Question: I am doing a problem I found online for practice and I am having trouble figuring out a step. My goal is to print 6 concentric circles with random colors while using an array as the diameter.
I have managed to get everything working except my circles are not concentric and seem to just draw away from each other.
Any ideas?
'''
import java.io.File;
import java.io.FileNotFoundException;
import java.util.Arrays;
import java.util.Scanner;
import java.awt.*;
import java.util.Random;
public class E3 {
public static int [] diameters = new int[6];
public static void main(String[] args) throws FileNotFoundException {
Scanner console = new Scanner(new File("Practice47.txt"));
int panelX = 400, panelY = 400;
DrawingPanel panel = new DrawingPanel(panelX, panelY);
panel.setBackground(Color.WHITE);
Graphics g = panel.getGraphics();
Random r = new Random();
int xCenter = r.nextInt(400);
int yCenter = r.nextInt(400);
for (int i = 0; i < diameters.length; i++) {
diameters[i]=console.nextInt();
g.setColor(new Color(r.nextInt(256),r.nextInt(256), r.nextInt(256)));
g.fillOval(xCenter, yCenter, diameters[i], diameters[i]);
}
for (int i=0;i<diameters.length;i++)
System.out.println("diameters["+i+"] = "+ diameters[i]);
}
}
'''

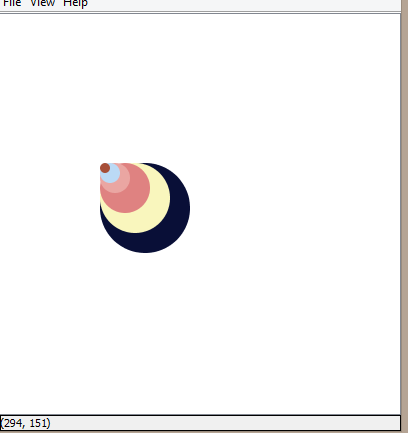
Answer: Your fixpoint is the top left corner initially created instead of the middle of the circles. This happens because you specify the rectangle in which to draw an oval inside with 'fillOval(leftOffset, topOffset, width, height)' and not like in your program.
To correct this:
1. calculate a fixpoint (x0|y0) in your case (xCenter|yCenter), so this step is already done
2. use fillOval(x0 - d/2, y0 - d/2, d, d) where d is the diameter